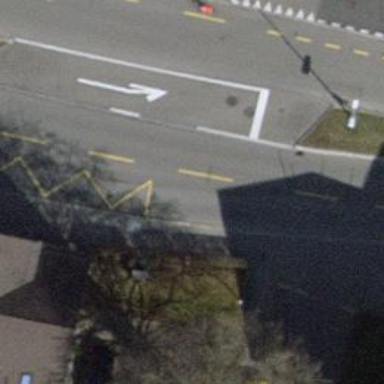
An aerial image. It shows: Bus stop with platform for public transport.